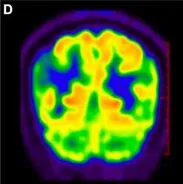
18F-FDG-PET/CT showed decreased glucose metabolism and brain atrophy in the bilateral parietal, temporal, and frontal lobes (A-D).
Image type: radiology (pet)